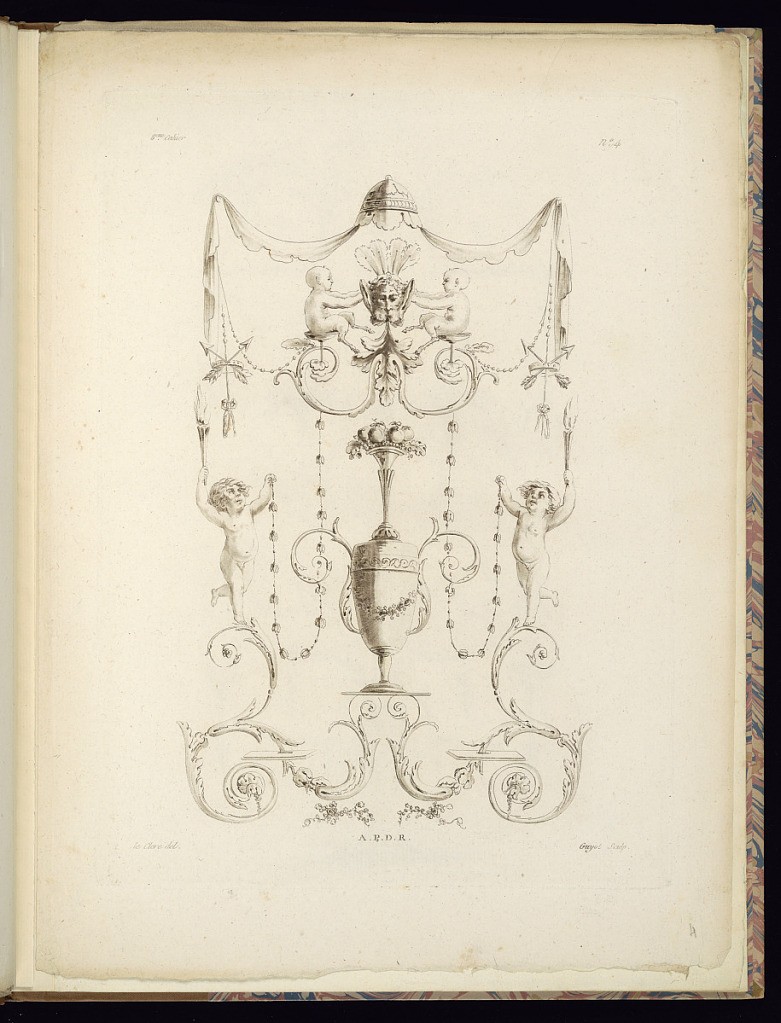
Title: Arabesque Ornament Design
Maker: Pierre Thomas Le Clerc, French, ca. 1740 - ca. 1796
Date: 1788
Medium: Aquatint and etching on laid paper
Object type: Print
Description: Arabesque ornament design featuring neo-classical grotesque motifs, scrolling acanthus leaves, vase with fruit, arrows, putti, torches, mask, feathers, foliage, canopy with draped textiles and ribbons. The plate is numbered and signed